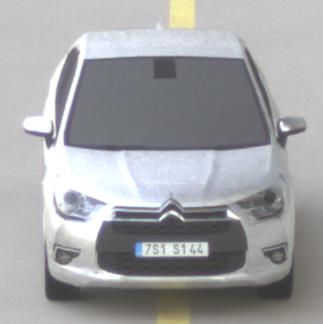
Make: Citroen
Model: DS 4 VTi 120
Detailed model: DS 4
Model produced from: 2011/05
Model produced until: 2015/01
Doors: 5
Color: white
Road condition: dry road
Daytime: sunrise or sunset
Contrast: medium contrast